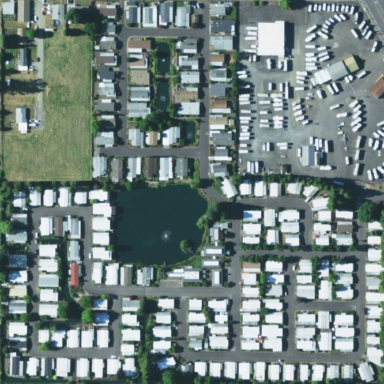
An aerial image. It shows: Residential area designated as trailer park.